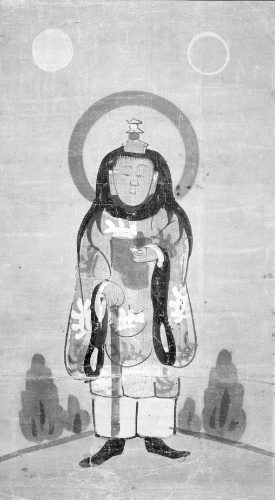
Title: 雨宝童子図大津絵|Ōtsu-e of Uhō Dōji
Date: 17th century
Object type: Hanging scroll
Classification: Paintings
Medium: Hanging scroll; ink, color, and woodblock print on paper
Culture: Japan
Period: Edo period (1615–1868)
Dimensions: Image: 13 3/8 x 7 1/2 in. (34 x 19.1 cm)
Overall: 22 1/8 x 11 7/16in. (56.2 x 29.1 cm)
Department: Asian Art
Credit line: The Harry G. C. Packard Collection of Asian Art, Gift of Harry G. C. Packard, and Purchase, Fletcher, Rogers, Harris Brisbane Dick, and Louis V. Bell Funds, Joseph Pulitzer Bequest, and The Annenberg Fund Inc. Gift, 1975
Accession year: 1975
Repository: Metropolitan Museum of Art, New York, NY
Tags: Men